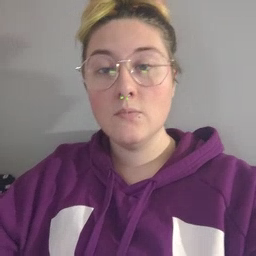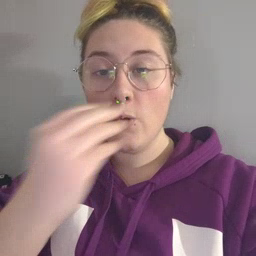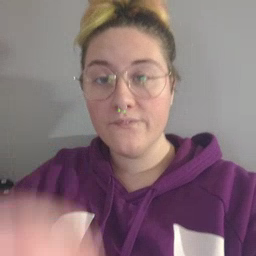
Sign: wolf